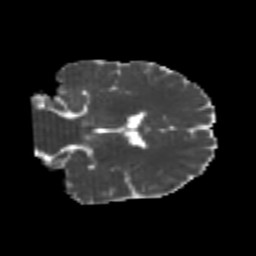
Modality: MD
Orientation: coronal
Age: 21
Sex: male
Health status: healthy
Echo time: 0.074 s